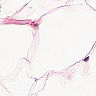
Metastatic tissue present: no